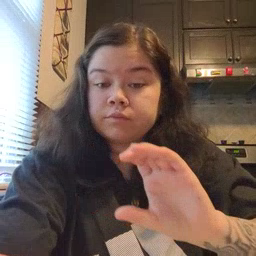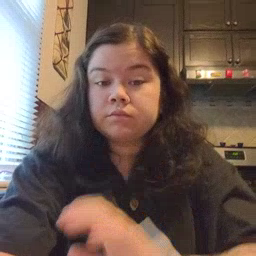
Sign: chocolate